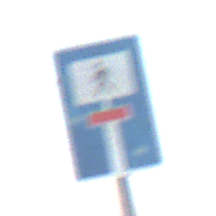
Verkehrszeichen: SackgasseFussgaengerDurchlaessig
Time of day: SunriseSunset
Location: Outdoor (Nature)
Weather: Clear
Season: Winter
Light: Natural